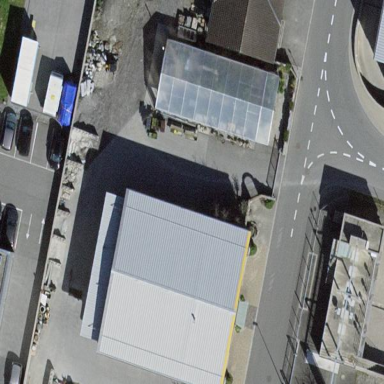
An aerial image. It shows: Industrial building.